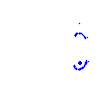
Particle: kaon